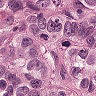
Metastatic tissue present: yes